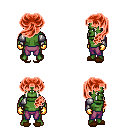
a pixel art fantasy rpg character, male body template, orc, green skin, steel arm armor, magenta pants, red princess hairstyle, gold gloves, brown slippers, four views (front, back, left, right), 2x2 character sprite sheet, small pixel art, hard edges, no anti-aliasing